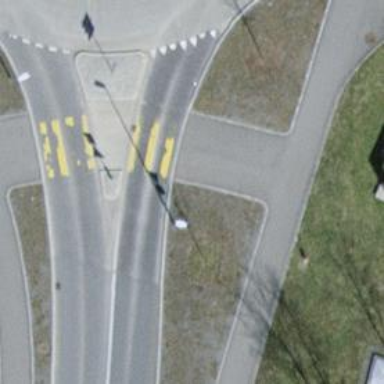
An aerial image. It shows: Uncontrolled zebra crossing with pedestrian island.